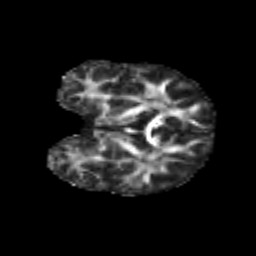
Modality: FA
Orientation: coronal
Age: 6
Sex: male
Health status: healthy